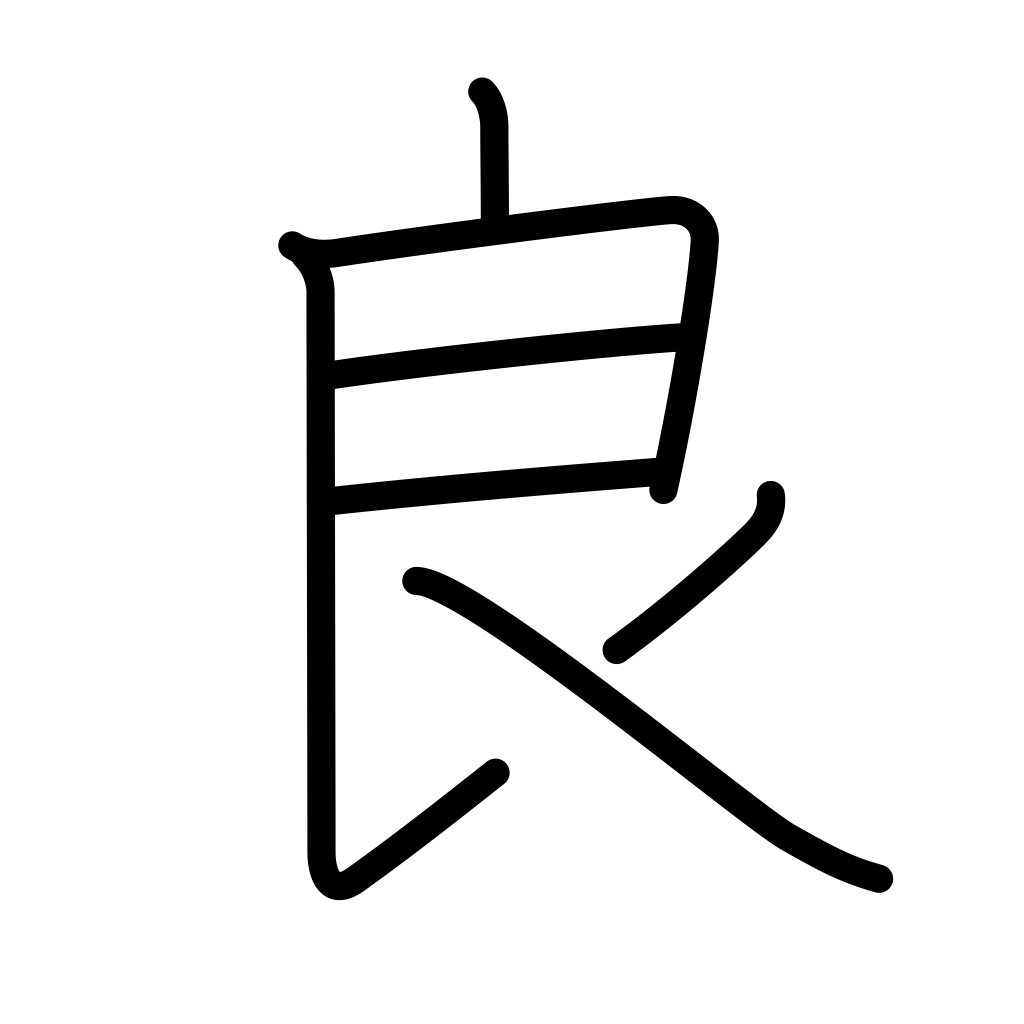
Meaning: good, pleasing, skilled